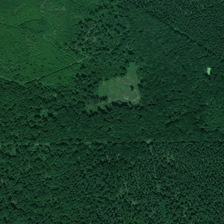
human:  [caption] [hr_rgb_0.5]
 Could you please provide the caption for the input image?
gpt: we can see deep green forest surrounding a small light green grassland .

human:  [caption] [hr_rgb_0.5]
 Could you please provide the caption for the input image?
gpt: there is a tiny greenland like a heart in the tract of forest .

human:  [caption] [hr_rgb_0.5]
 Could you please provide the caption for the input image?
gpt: there is a forest together with meadows in some area .

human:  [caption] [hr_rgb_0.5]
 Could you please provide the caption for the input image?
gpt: there is a tiny greenland like a heart in the tract of forest .

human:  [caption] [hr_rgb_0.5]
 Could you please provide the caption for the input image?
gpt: many green trees are in a piece of forest .